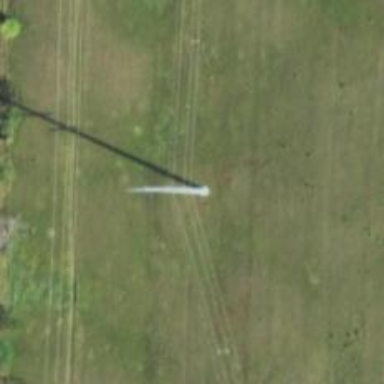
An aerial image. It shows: Power tower.